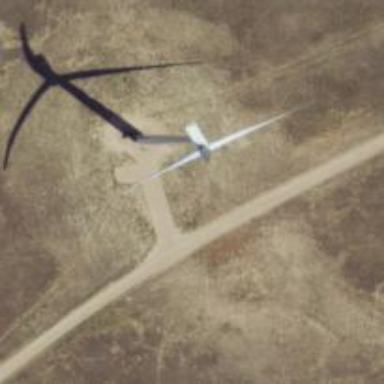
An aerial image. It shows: Wind generator using wind turbines of horizontal axis.